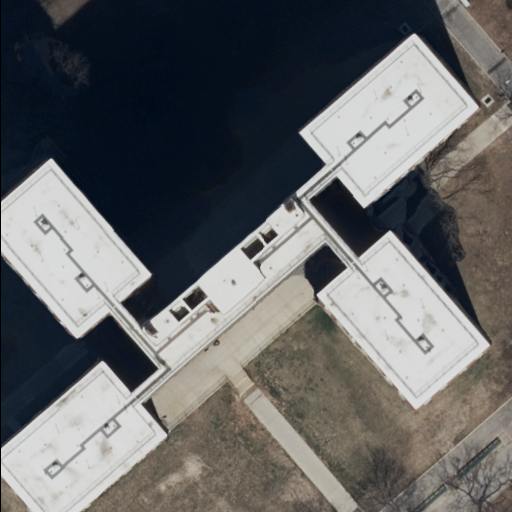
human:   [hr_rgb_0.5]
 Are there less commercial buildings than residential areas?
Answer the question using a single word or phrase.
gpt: yes

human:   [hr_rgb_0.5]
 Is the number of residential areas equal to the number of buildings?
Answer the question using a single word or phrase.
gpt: yes

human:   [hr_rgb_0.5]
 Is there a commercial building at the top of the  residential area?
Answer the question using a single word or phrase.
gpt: no

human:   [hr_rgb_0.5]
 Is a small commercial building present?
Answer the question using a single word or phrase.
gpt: no

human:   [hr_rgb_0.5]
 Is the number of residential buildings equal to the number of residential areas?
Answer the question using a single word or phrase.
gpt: yes

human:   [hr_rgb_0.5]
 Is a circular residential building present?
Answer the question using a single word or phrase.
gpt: no

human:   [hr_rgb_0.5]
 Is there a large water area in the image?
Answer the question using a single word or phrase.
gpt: no

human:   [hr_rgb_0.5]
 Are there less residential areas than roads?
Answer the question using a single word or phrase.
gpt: yes

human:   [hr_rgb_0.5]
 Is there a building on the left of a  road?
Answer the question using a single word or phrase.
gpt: yes

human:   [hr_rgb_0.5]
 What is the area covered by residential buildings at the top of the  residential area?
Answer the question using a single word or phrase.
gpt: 0m2

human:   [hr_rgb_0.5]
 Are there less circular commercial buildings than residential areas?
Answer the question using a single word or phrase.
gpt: yes

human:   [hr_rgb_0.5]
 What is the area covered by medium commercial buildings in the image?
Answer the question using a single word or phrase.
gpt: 0m2

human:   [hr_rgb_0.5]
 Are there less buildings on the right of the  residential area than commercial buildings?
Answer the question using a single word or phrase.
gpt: no

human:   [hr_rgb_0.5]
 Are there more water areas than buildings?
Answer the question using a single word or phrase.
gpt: no

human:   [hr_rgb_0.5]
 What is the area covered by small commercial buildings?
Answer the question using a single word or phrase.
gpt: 0m2

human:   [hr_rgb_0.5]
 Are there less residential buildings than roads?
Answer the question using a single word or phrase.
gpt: yes

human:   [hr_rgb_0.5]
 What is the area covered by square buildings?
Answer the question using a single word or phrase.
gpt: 0m2

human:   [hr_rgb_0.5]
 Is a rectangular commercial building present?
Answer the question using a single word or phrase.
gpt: no

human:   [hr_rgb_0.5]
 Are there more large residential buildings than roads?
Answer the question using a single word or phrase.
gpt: no

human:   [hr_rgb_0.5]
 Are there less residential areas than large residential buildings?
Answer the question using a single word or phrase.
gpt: no

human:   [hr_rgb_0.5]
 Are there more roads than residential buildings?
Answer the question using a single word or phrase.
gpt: yes

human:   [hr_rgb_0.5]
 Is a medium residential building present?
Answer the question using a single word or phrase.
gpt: no

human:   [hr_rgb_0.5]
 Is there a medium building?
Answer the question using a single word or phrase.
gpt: no

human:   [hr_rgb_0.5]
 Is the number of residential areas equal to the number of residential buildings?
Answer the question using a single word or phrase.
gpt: yes

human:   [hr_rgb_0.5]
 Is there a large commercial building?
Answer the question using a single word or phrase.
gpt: no

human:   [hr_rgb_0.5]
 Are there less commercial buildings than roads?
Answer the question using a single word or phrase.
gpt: yes

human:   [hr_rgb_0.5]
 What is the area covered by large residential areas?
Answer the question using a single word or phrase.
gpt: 0m2

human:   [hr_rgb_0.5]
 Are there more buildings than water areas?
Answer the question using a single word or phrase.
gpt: yes

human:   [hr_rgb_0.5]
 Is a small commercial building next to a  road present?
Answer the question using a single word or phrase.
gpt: no

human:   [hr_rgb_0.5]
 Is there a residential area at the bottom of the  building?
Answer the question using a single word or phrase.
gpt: no

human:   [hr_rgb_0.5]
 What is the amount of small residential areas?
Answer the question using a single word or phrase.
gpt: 0

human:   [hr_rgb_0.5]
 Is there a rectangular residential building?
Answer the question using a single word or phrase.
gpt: yes

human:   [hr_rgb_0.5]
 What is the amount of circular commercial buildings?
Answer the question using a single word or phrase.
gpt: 0

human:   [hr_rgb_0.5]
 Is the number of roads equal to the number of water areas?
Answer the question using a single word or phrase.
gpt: no

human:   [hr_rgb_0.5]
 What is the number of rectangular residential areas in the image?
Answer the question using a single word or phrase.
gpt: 1

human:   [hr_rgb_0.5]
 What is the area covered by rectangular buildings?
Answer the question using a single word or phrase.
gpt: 29m2